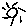
Label: sun